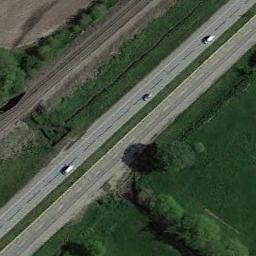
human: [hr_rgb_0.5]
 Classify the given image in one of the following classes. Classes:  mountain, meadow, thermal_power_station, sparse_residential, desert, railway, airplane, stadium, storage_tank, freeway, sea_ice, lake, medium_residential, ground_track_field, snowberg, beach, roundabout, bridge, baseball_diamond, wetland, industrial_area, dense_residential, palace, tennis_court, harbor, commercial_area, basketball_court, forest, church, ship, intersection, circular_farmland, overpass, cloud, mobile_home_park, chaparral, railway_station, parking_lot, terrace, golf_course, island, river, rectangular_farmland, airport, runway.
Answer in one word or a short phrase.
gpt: freeway